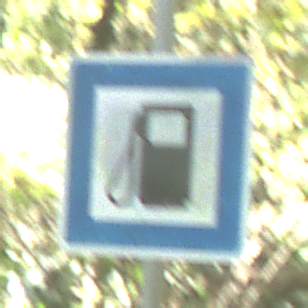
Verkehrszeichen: Tankstelle
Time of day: Midday
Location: Outdoor (Nature)
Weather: Clear
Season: NotSpecified
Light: Natural